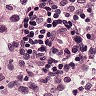
Metastatic tissue present: no